Question: Hey :) So I'm making buttons for a game I'm making. The graphics work, at least to the extent that I don't have to fix them yet. However, click detection is a bit iffy. For example pressing where the black line is in the first picture below, triggers a response. Now obviously that point is not on the button. I have tested the buttons bounding box by drawing a rectangle around it, using it's getBounds() method (which is also used for click detection) and it draws a perfect rectangle around it. So then I tested the mouse click points and it turns out that even though the button is placed at y = 100, at the black line, the mouse point is also equal to 100... Now I have no idea why that is happening, especially because, if I place the button in the top left corner, the mouse detection correctly detects the top pixels and there is no offset...

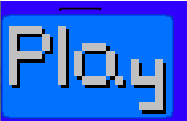
Answer: Ok, so it turns out that there was some scaling going on with the frame, however I have no idea where it came from. I prepped the game to be scalable so I did all the painting to the optimal size BufferedImage and then I scale that image to the frame. However, even when I removed that the mouse location was still offset. In the end I overcame it by finishing the scaling optimization which required finding the scale of the frame by dividing the current width and height by the optimal width and height. And then dividing the mouse location by that value.I just figured this out. Setting the size of a component and packing the frame after adding the component, results in the actual frame being that size (counting the border), yet when you retrieve the size of the frame, it disregards the border... Why does this happen?
# Solved
When I did the game screen scaling, I used the actual frame's height and width to scale the screen, instead of the canvas's height and width. I changed that and now it works perfectly!